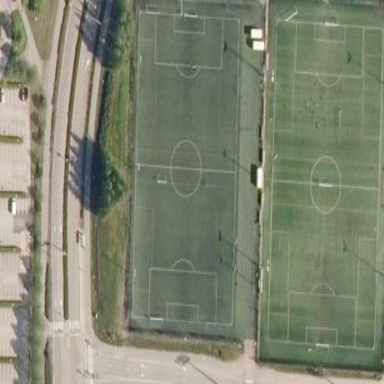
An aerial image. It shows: Artificial turf pitch for leisure land.